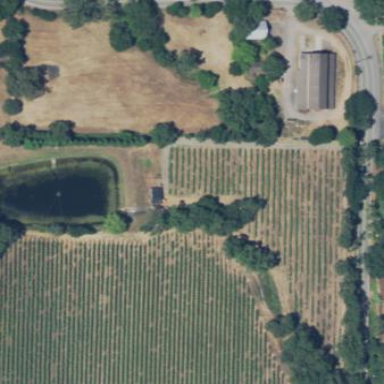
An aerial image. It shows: Vineyard growing grapes.